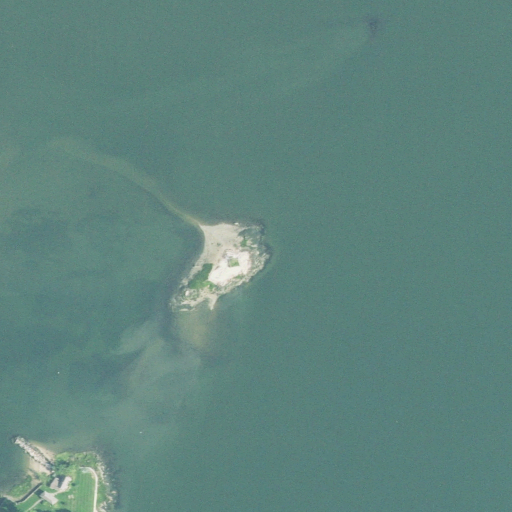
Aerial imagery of island in Connecticut named Little Tavern Island containing only open water